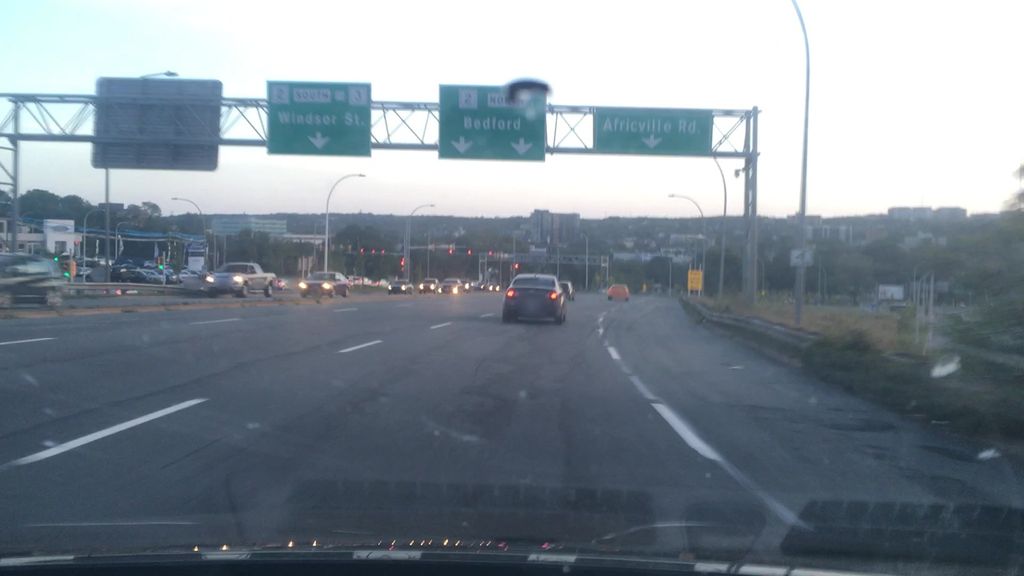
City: halifax